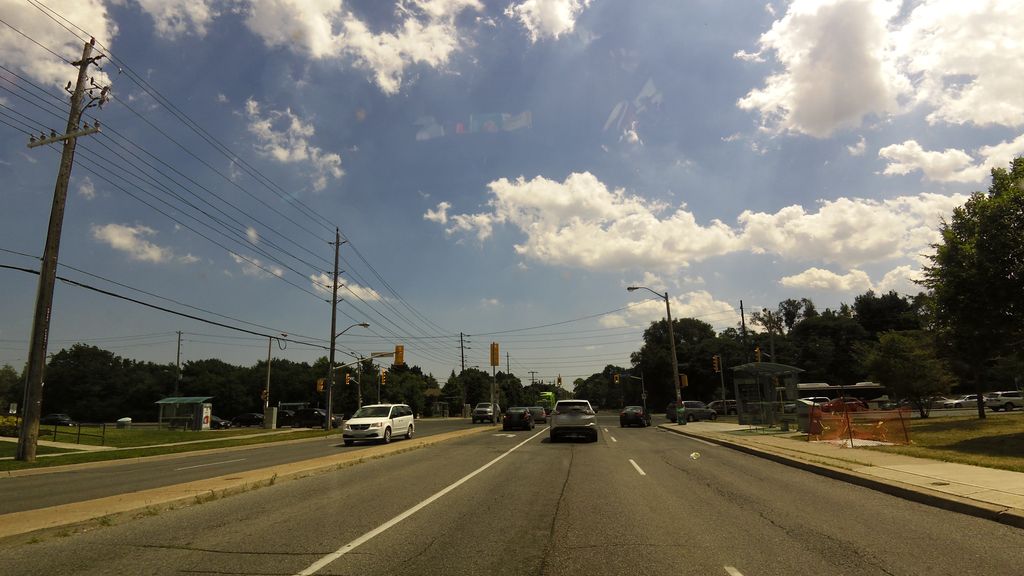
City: toronto